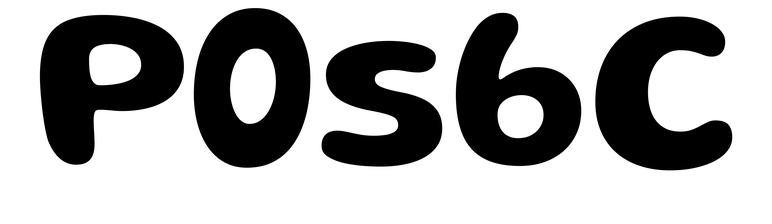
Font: Gluten_SemiBold